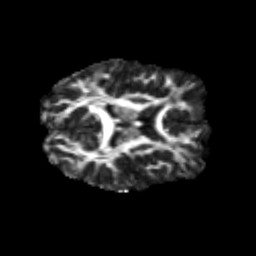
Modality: FA
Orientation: axial
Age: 21
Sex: male
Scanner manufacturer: siemens
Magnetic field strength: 3 T
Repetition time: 3.5 s
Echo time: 0.125 s